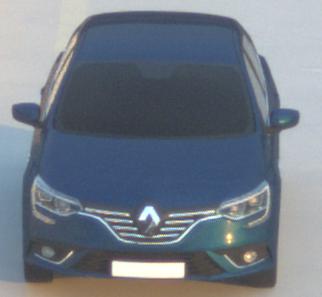
Make: Renault
Model: Mégane ENERGY TCe 100
Detailed model: Mégane (IV)
Model produced from: 2016/03
Model produced until: 2018/08
Doors: 5
Color: blue
Road condition: dry road
Daytime: sunrise or sunset
Contrast: medium contrast